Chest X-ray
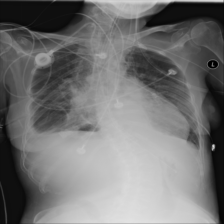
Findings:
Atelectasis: negative
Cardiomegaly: negative
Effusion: negative
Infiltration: negative
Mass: negative
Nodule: negative
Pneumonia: negative
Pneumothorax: negative
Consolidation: negative
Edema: negative
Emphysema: negative
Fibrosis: negative
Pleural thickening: negative
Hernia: negative